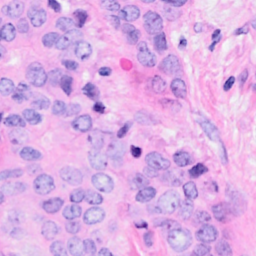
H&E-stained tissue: Breast